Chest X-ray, AP view. Patient: 27 years old, sex M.
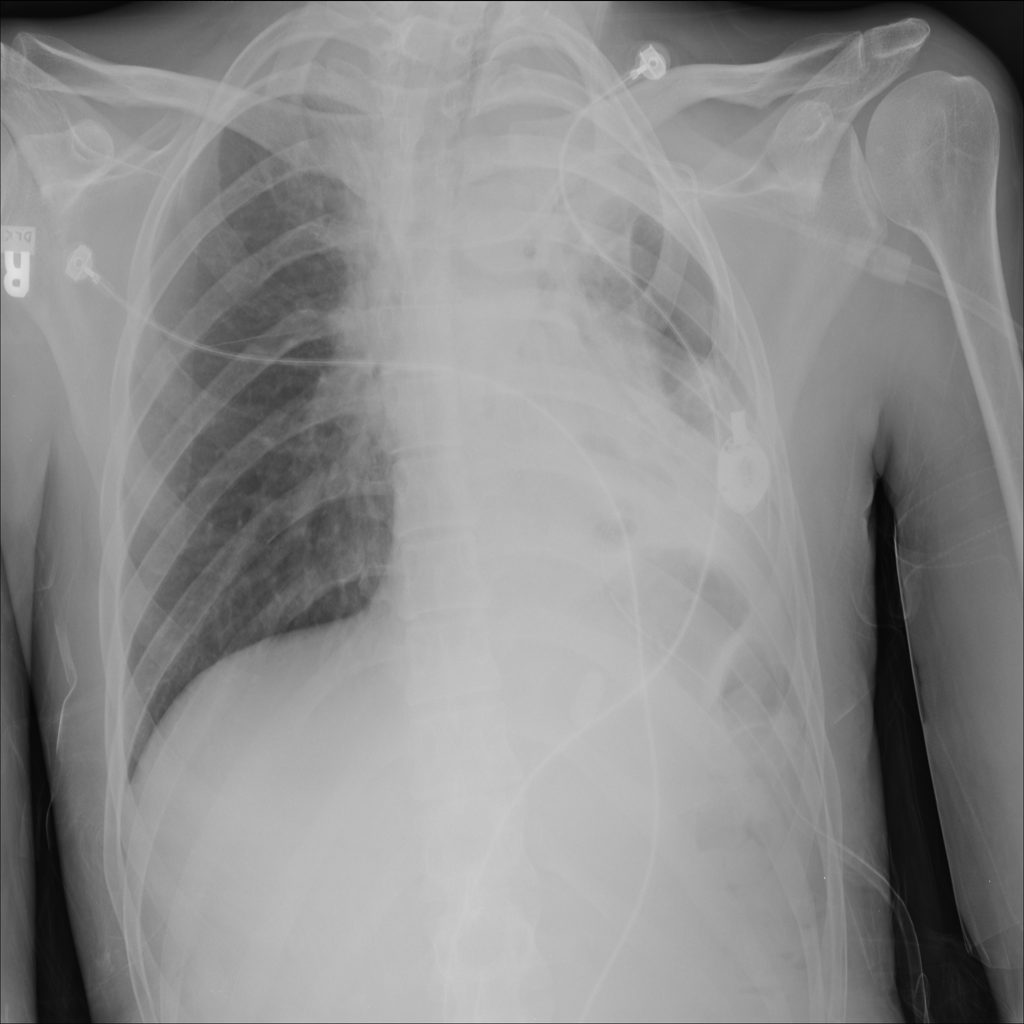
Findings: Atelectasis